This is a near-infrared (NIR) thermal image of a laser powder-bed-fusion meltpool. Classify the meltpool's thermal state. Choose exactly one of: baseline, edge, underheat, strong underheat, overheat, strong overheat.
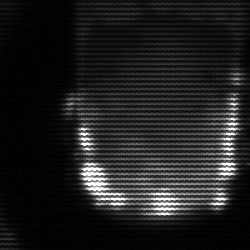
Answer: baseline